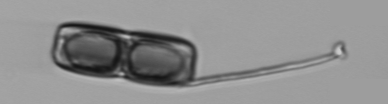
Label: Ephemera